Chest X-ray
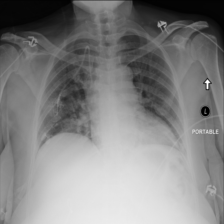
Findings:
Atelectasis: negative
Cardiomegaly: negative
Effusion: negative
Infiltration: negative
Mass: negative
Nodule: negative
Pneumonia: negative
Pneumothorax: negative
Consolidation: negative
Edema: negative
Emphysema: negative
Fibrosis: negative
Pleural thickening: negative
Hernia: negative